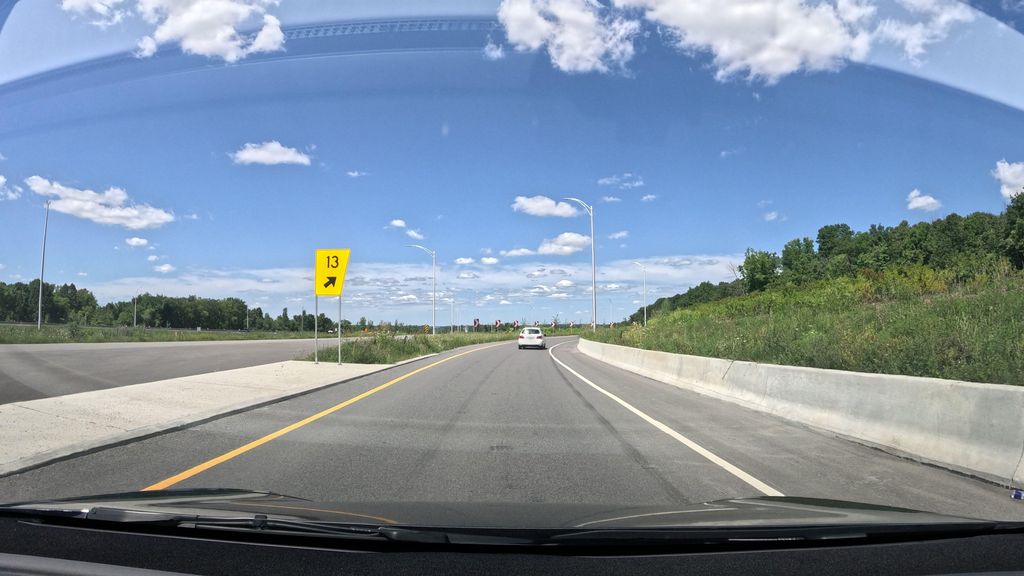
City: montreal